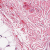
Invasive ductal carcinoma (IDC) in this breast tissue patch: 0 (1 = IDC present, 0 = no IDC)